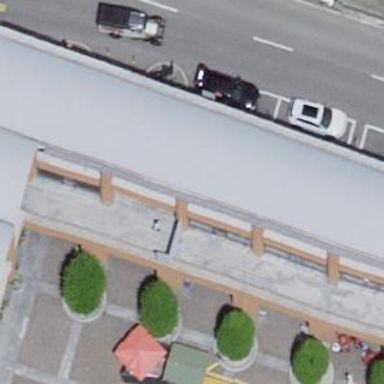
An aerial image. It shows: Kiosk.